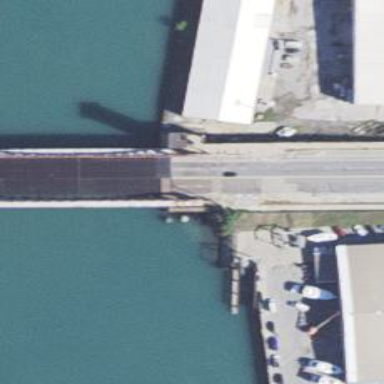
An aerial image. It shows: Primary highway on movable bascule bridge.